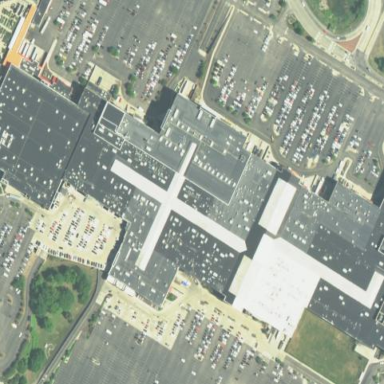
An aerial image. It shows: Retail building that is part of mall.